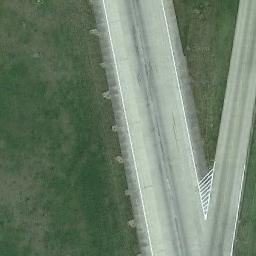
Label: runway